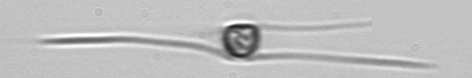
Label: Chaetoceros_danicus